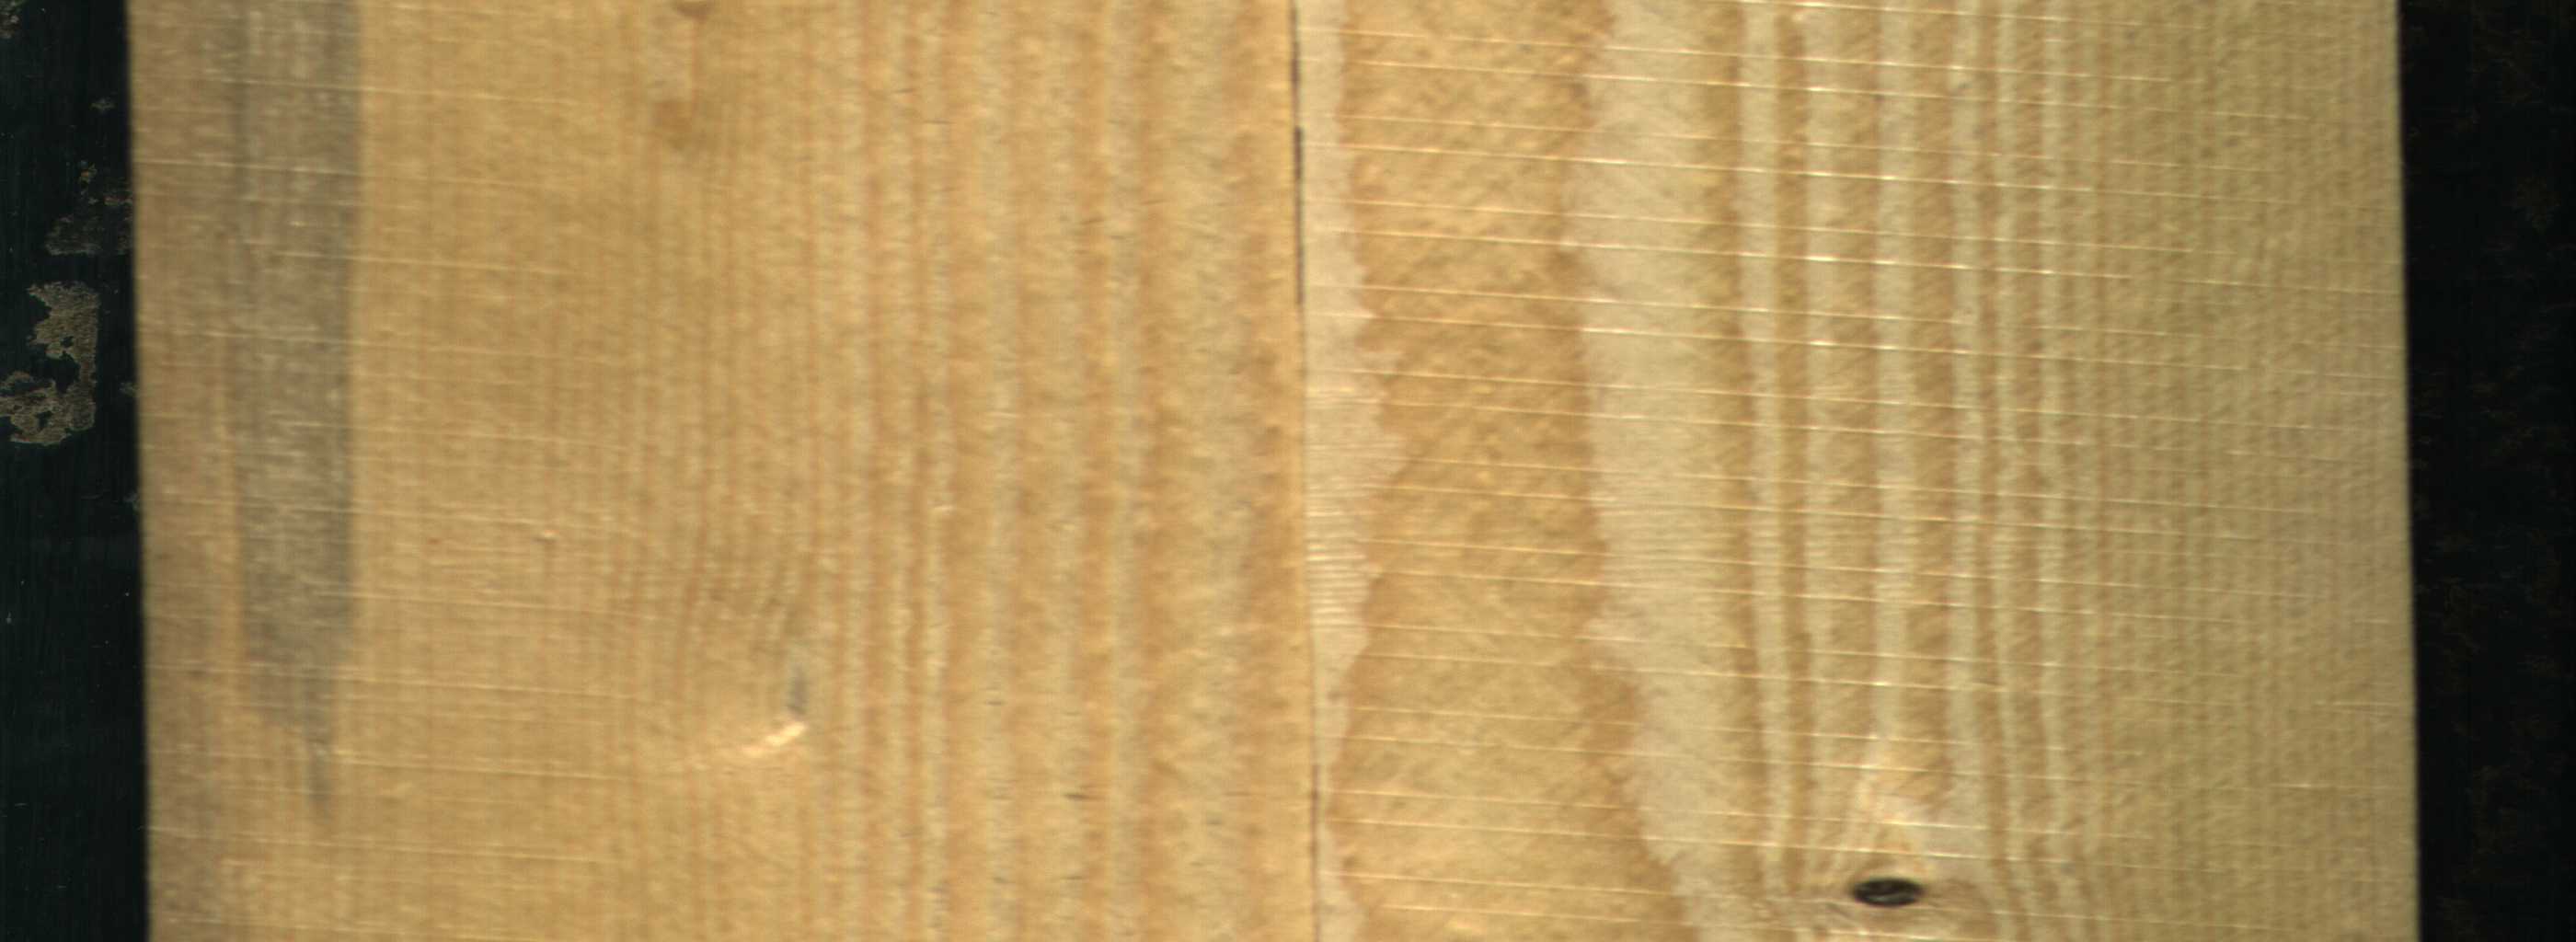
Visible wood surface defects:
Blue_Stain
Crack
Crack
Dead_Knot